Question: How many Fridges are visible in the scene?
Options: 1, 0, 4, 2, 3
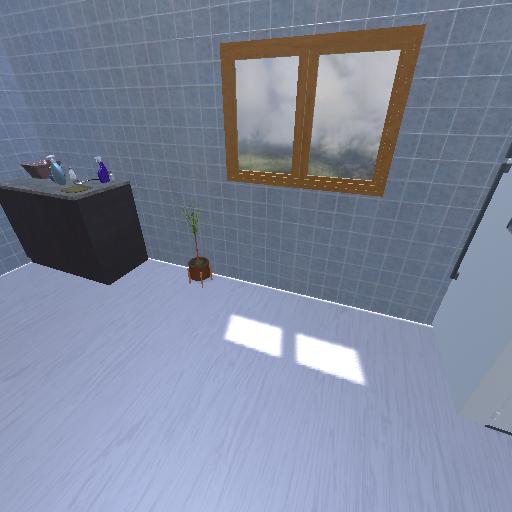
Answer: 1